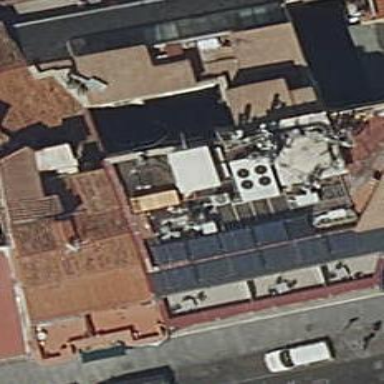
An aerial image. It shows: Red hotel building.